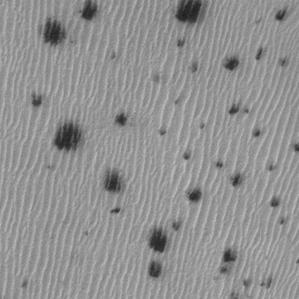
Label: frost